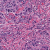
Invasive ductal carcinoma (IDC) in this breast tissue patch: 1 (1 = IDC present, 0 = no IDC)